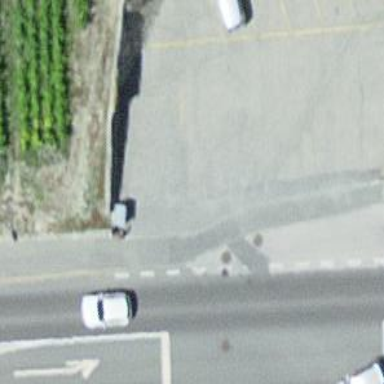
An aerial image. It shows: Asphalt parking aisle road for service vehicles.